Field crop: tomato
Growth stage: 1
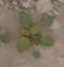
Species: solanum